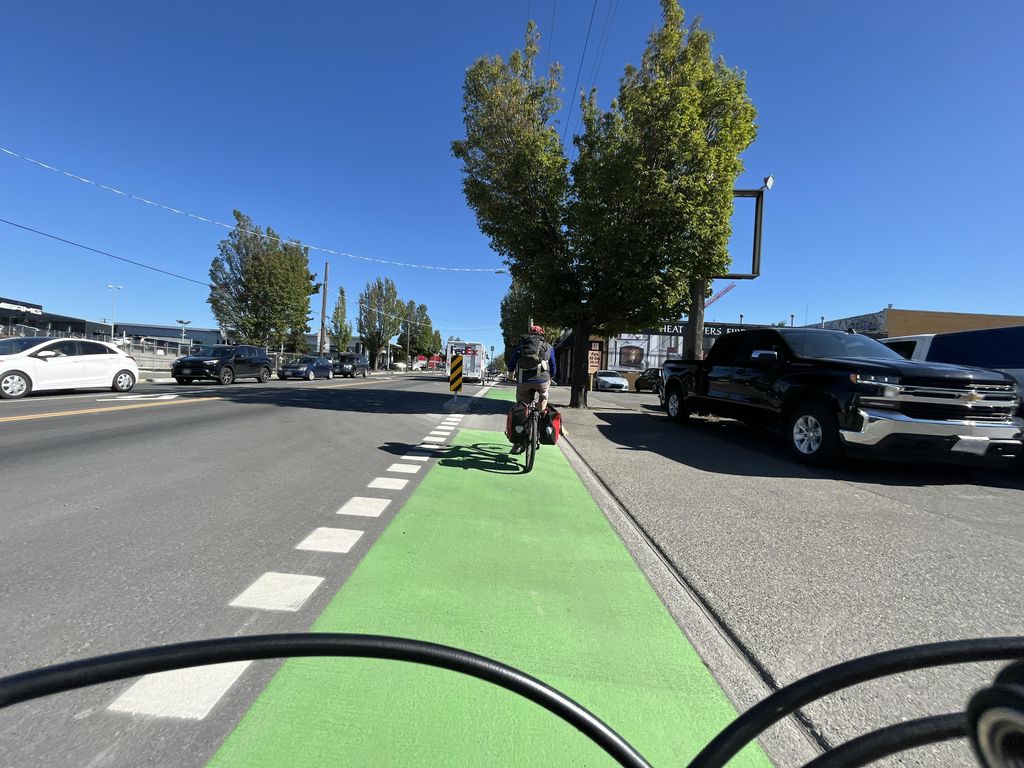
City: victoria